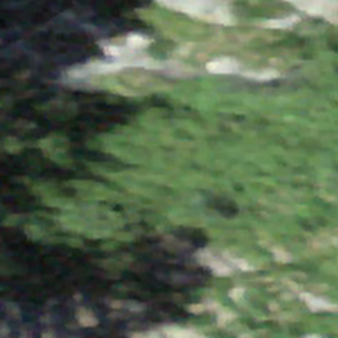
Label: other